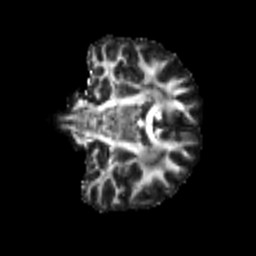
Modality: FA
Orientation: coronal
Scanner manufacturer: siemens
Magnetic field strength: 3 T
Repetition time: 4 s
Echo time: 0.0594 s